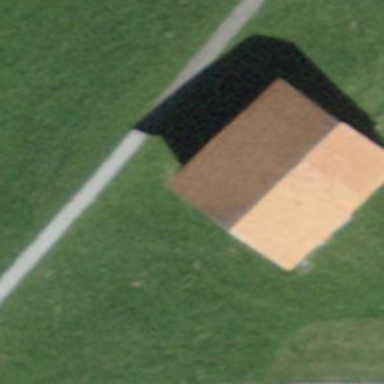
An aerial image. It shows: Rural barn.